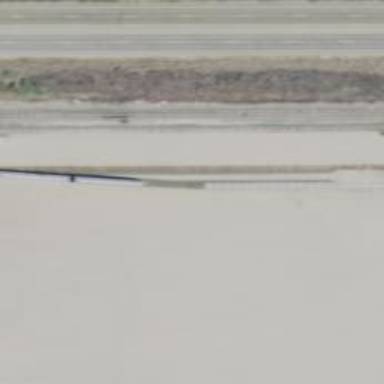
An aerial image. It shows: Railway spur service.